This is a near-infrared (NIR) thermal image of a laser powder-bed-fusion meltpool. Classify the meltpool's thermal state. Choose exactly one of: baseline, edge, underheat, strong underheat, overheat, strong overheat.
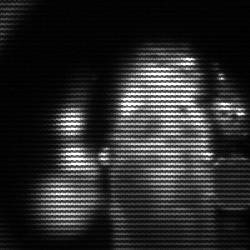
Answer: strong underheat